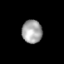
Tissue: skin
Cell type: Epithelial cells
Senescence score: 0.2853
Nuclear area (px): 464
Mean DAPI intensity: 162.45